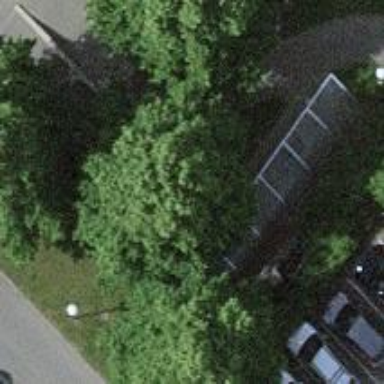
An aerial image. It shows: Shed designated as bicycle parking facility.